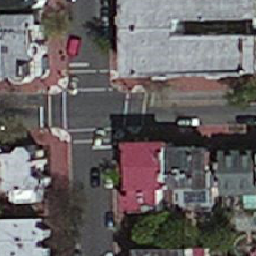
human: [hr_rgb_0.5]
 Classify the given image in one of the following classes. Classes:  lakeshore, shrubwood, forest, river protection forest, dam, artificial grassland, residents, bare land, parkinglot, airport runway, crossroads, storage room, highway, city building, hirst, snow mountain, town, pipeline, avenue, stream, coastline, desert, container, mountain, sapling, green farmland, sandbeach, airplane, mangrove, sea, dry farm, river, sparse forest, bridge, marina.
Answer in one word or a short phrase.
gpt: city building